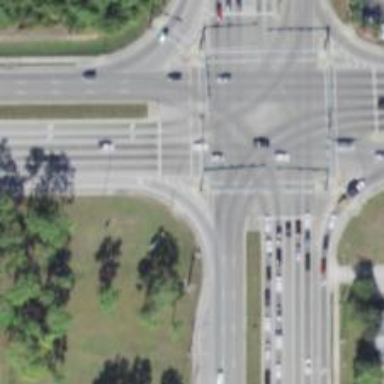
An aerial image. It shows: Footway that serves as traffic island.